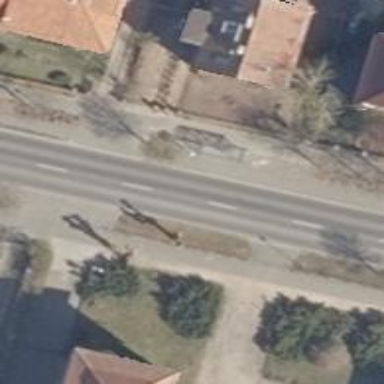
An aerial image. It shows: Public transport stop position.